Question: I've a ASP.NET GridView with the following data:

Rows will be disable OnRowDataBound based on the value on column3.
'''
<asp:GridView ID="GridView1" runat="server" AutoGenerateColumns="false"
onrowdatabound="GridView1_RowDataBound1">
<Columns>
<asp:TemplateField HeaderText="Column1">
<ItemTemplate>
<asp:HyperLink ID="hyperlink" runat="server" Text='<% #Eval("Dosage") %>' NavigateUrl='<% #Eval("Dosage") %>'></asp:HyperLink>
</ItemTemplate>
</asp:TemplateField>
<asp:TemplateField HeaderText="Column2">
<ItemTemplate>
<asp:Label ID="Label2" runat="server" Text='<% #Eval("Drug") %>'></asp:Label>
</ItemTemplate>
</asp:TemplateField>
<asp:TemplateField HeaderText="Column3">
<ItemTemplate>
<asp:Label ID="Label3" runat="server" Text='<% #Eval("Patient") %>' ></asp:Label>
</ItemTemplate>
</asp:TemplateField>
<asp:TemplateField HeaderText="Column4">
<ItemTemplate>
<asp:Label ID="Label4" runat="server" Text='<% #Eval("Date") %>'></asp:Label>
</ItemTemplate>
</asp:TemplateField>
</Columns>
</asp:GridView>
'''
'''
protected void GridView1_RowDataBound1(object sender, GridViewRowEventArgs e)
{
if (e.Row.RowType == DataControlRowType.DataRow)
{
Label a = e.Row.FindControl("Label3") as Label;
if (a.Text == "Sam")
{
e.Row.Enabled = false;
e.Row.Cells[0].Enabled = true;
}
}
}
'''
however, I want column1 always enable, hyperlink in column1 should always clickable.
I've tried get the cells and enabled it, but it is not working.
kindly advise what is the workaround for the issue above.
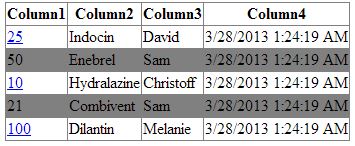
Answer: You can do this by enable/disable particular cell.
'''
protected void GridView1_RowDataBound1(object sender, GridViewRowEventArgs e)
{
if (e.Row.RowType == DataControlRowType.DataRow)
{
Label a = e.Row.FindControl("Label3") as Label;
if (a.Text == "Sam")
{
e.Row.Cells[0].Enabled = true;
e.Row.Cells[1].Enabled = false;
e.Row.Cells[2].Enabled = false;
e.Row.Cells[3].Enabled = false;
}
}
}
'''